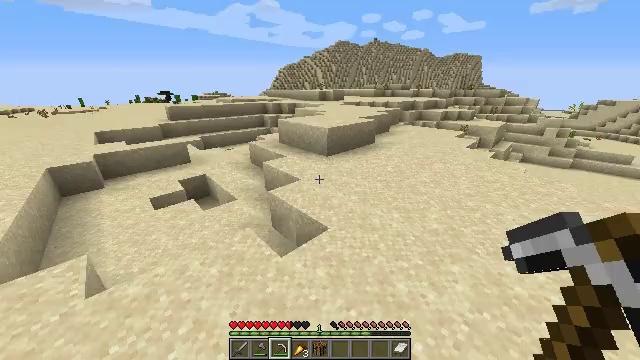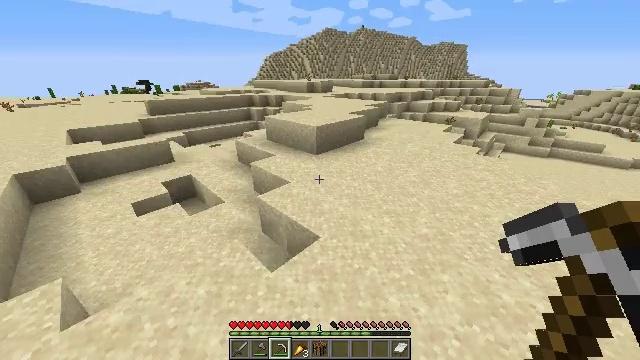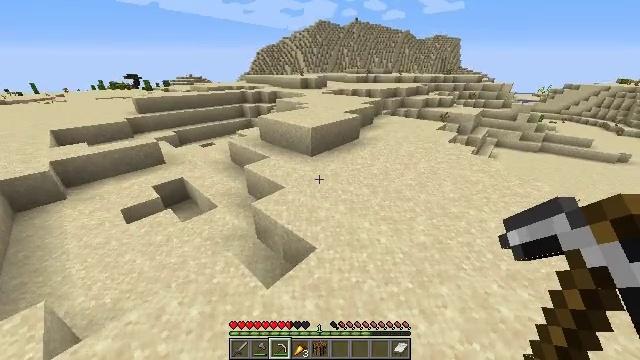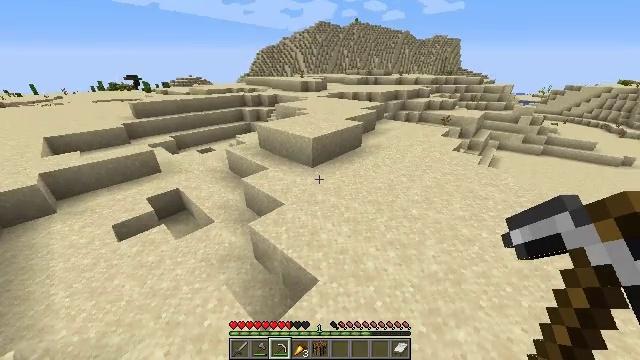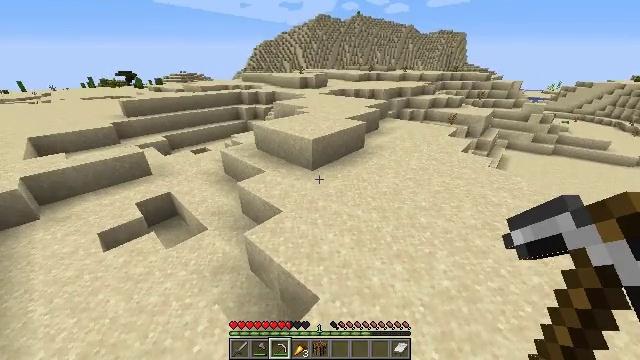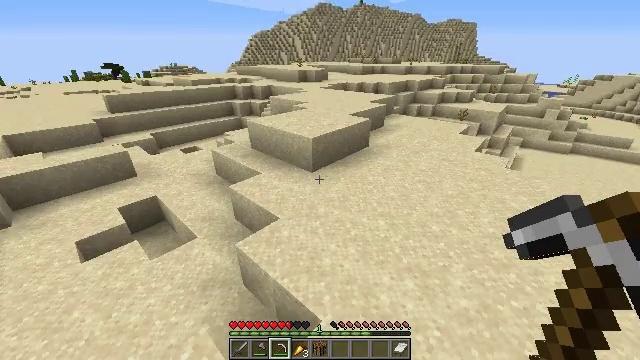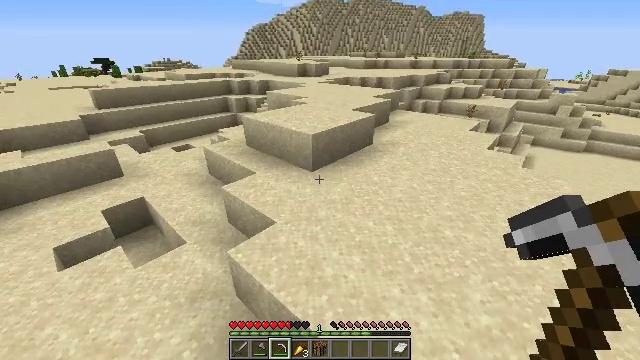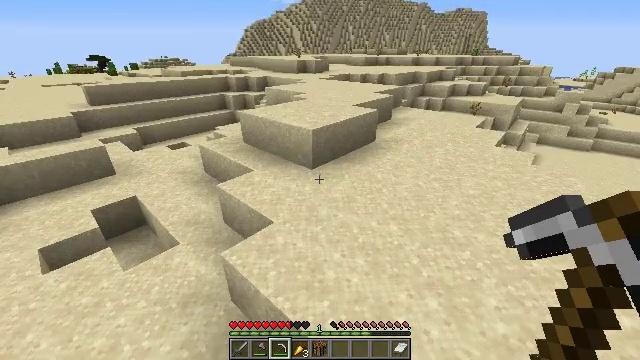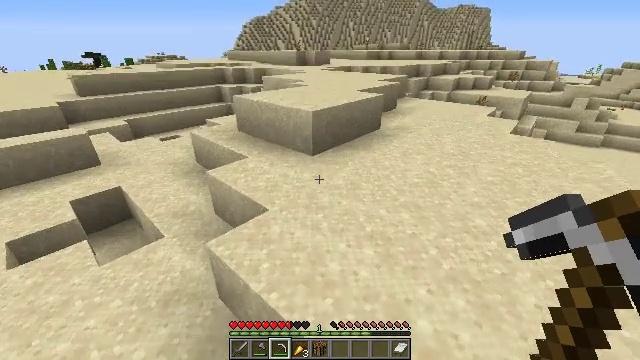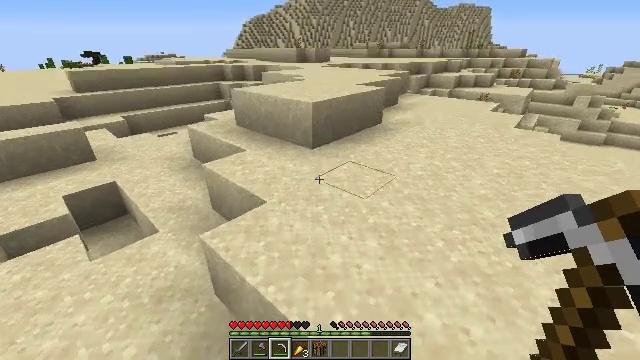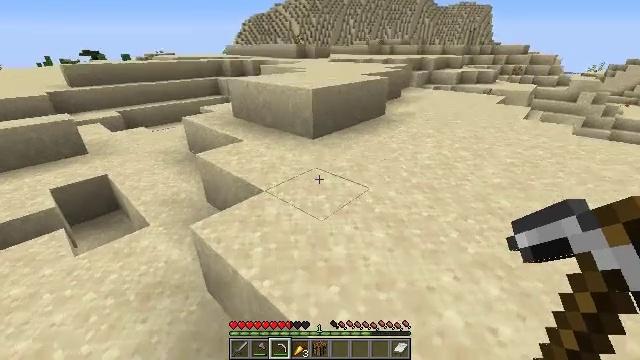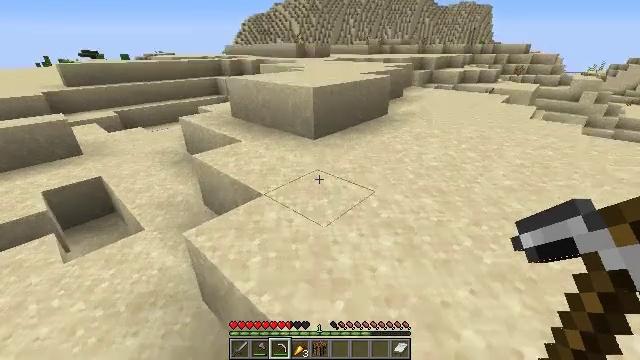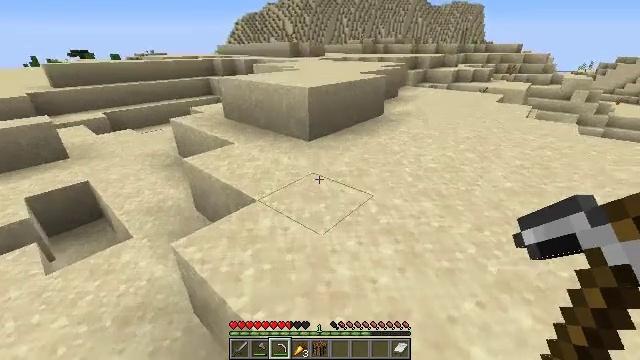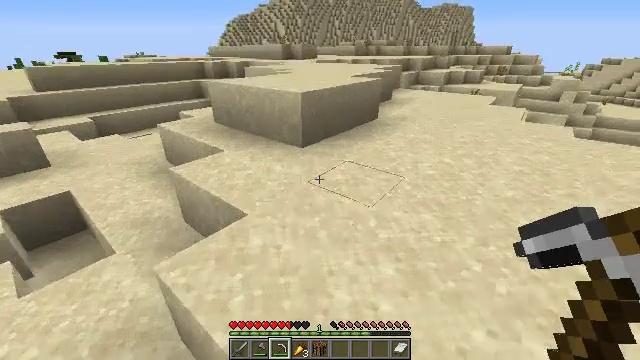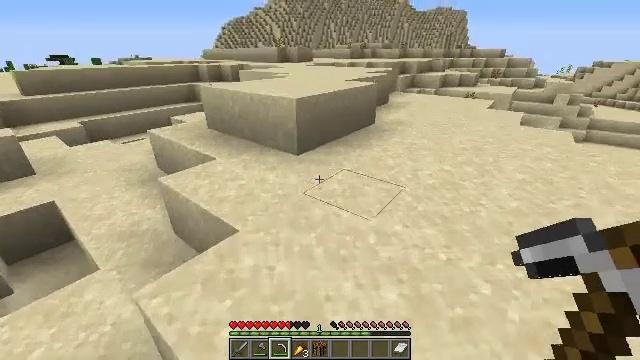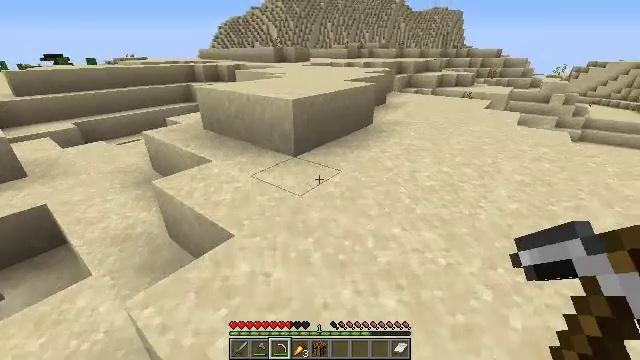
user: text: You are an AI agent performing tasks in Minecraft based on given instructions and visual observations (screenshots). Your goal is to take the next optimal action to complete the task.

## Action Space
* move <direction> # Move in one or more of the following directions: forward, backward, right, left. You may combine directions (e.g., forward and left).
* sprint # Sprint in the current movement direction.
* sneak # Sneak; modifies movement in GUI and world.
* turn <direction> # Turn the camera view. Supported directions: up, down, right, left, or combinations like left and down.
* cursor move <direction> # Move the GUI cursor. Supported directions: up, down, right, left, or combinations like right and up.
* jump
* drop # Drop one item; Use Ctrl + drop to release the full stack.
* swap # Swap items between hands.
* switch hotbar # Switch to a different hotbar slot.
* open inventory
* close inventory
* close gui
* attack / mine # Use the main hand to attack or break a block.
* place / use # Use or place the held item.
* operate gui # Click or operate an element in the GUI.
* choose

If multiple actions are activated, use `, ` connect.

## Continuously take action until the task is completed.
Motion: motion action
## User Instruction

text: Attack the hay block to get hay.
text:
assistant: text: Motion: move forward, jump
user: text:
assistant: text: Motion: move forward, turn right and down, jump
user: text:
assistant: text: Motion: no_op
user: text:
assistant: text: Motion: no_op
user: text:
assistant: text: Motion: no_op
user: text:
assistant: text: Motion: no_op
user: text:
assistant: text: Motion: no_op
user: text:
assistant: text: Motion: no_op
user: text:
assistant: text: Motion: no_op
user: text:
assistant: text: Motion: no_op
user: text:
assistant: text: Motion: no_op
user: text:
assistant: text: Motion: move forward, turn right
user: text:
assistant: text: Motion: move forward, turn right
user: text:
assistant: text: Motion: move forward
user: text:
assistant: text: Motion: move forward
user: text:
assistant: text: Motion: move forward
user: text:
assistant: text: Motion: move forward, jump
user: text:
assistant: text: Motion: move forward, jump
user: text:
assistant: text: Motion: move forward, jump
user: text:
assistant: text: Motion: move forward, jump
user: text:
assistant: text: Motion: move forward, jump
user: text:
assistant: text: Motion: move forward
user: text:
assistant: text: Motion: move forward, sprint
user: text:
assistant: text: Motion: move forward, sprint
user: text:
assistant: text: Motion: move forward, sprint
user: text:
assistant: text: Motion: move forward, sprint, turn left
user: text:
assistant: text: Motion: move forward, turn left
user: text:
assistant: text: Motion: move forward, turn left, jump
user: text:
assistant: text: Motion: move forward, turn left, jump
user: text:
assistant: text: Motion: move forward, jump